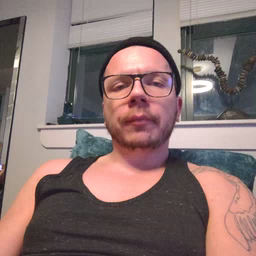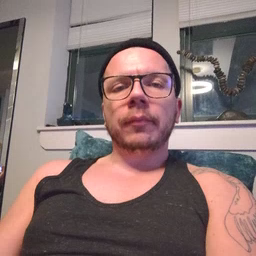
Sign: penny